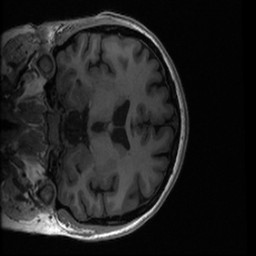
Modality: T1w
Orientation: coronal
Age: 18
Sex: female